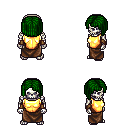
a pixel art fantasy rpg character, male body template, skeleton, gold chest armor, robe skirt, green pageboy hairstyle, leather bracers, four views (front, back, left, right), 2x2 character sprite sheet, small pixel art, hard edges, no anti-aliasing